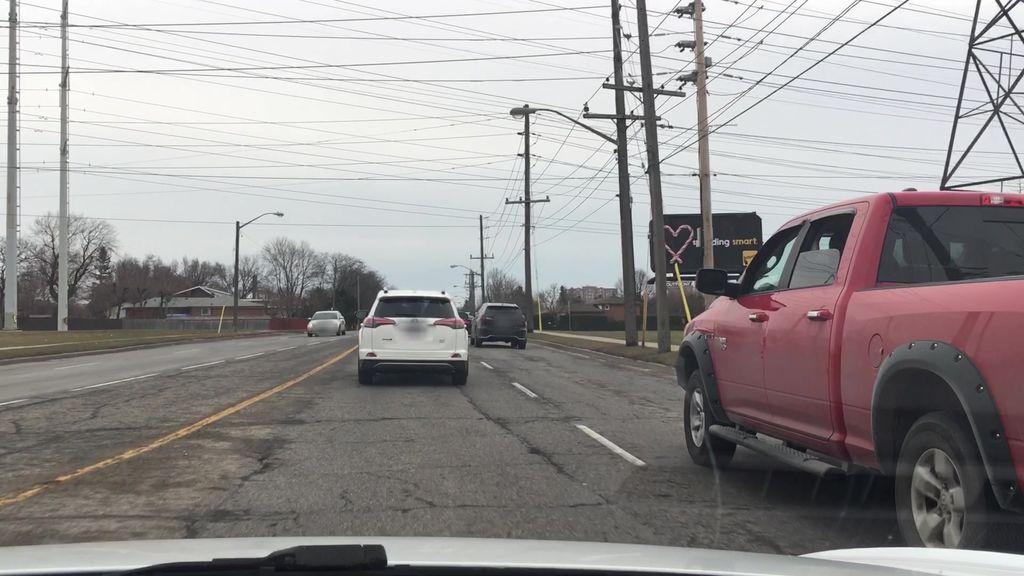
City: toronto